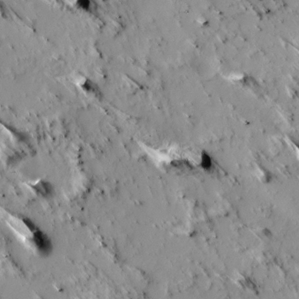
Label: non_frost